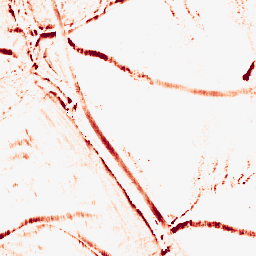
Category: morphological
Decomposition family: morphological_rect
Decomposition parameters: operation: opening
width: 5
height: 10
Upsampling method: sinc_blackman
Upsampling parameters: scale: 2
kernel_size: 8
Upsampling scale: 2